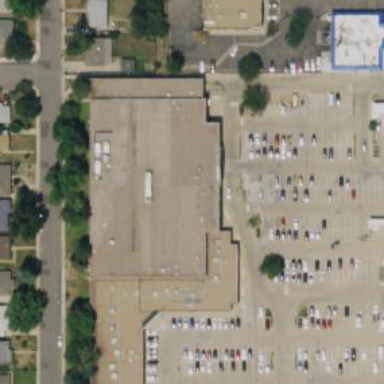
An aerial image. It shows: Retail building.